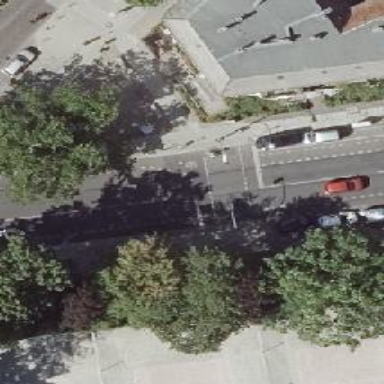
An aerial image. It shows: Road with traffic signals for signaling.